Aerial crown-view tile of a tropical tree (Barro Colorado Island, Panama), acquired 20250217:
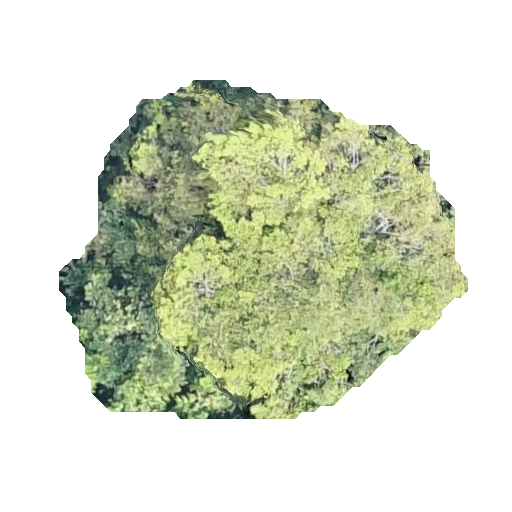
Species: Terminalia amazonia
GBIF accepted scientific name: Terminalia amazonica
Crown area: 150.04 m²